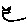
Label: cat